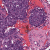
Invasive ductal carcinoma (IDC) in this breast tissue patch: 0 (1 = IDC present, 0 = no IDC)